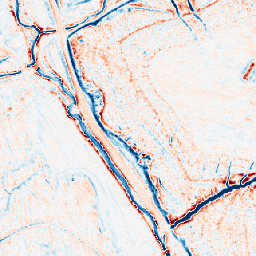
Category: edge_preserving
Decomposition family: anisotropic_diffusion
Decomposition parameters: iterations: 50
kappa: 100
gamma: 0.05
Upsampling method: area
Upsampling parameters: scale: 4
Upsampling scale: 4